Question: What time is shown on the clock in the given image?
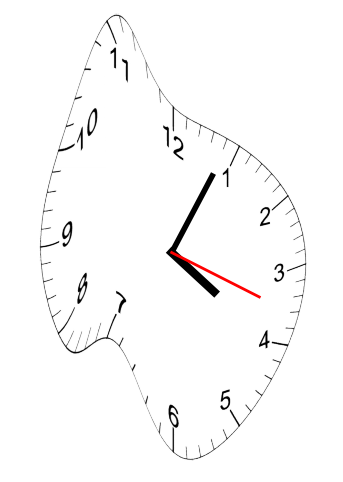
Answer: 04:04:18